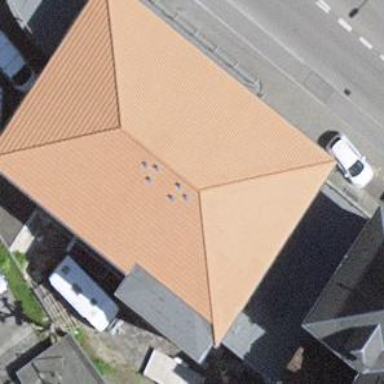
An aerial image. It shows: View of roof of building.